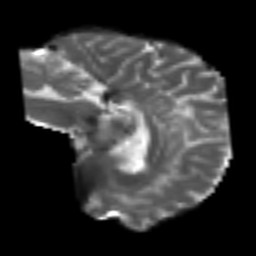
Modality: T2w
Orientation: sagittal
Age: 29
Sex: female
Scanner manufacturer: siemens
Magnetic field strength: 3 T
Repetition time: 4.987 s
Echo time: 0.0792 s